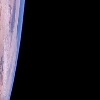
Label: space